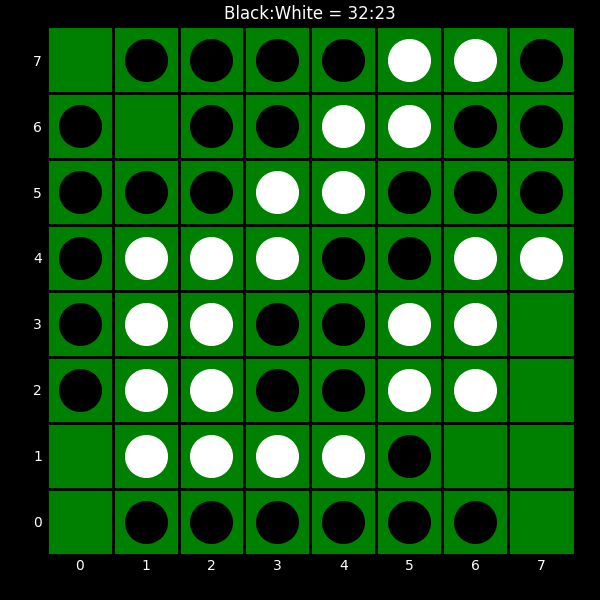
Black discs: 32
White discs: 23